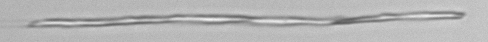
Label: fiber